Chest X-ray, AP view. Patient: 48 years old, sex M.
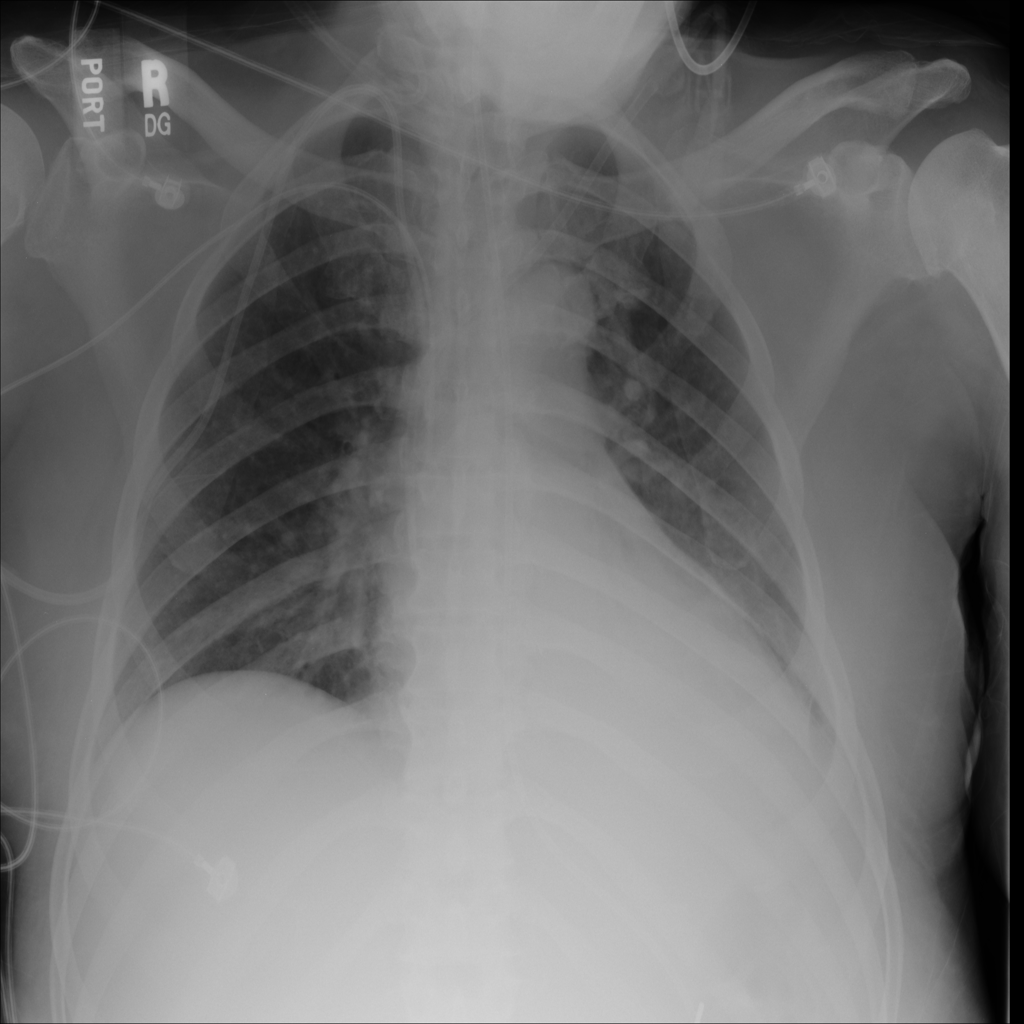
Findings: Consolidation